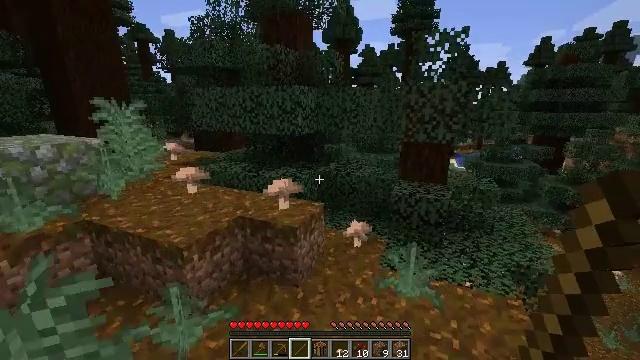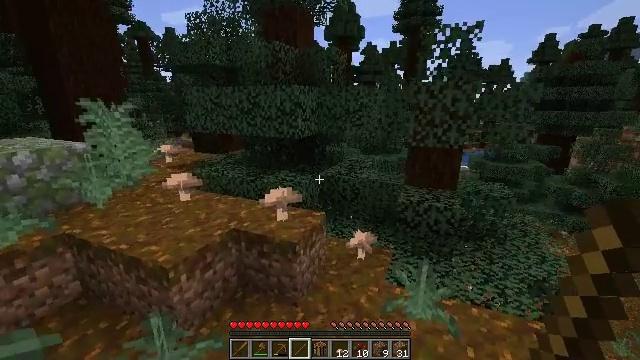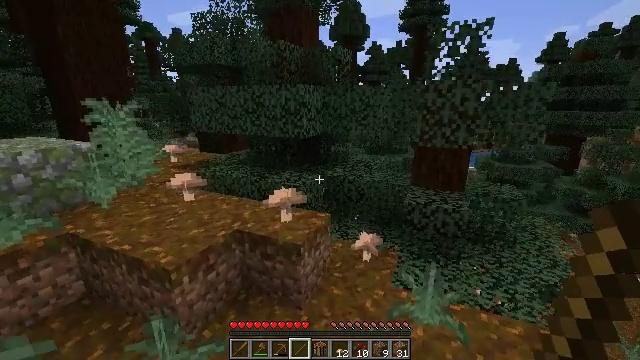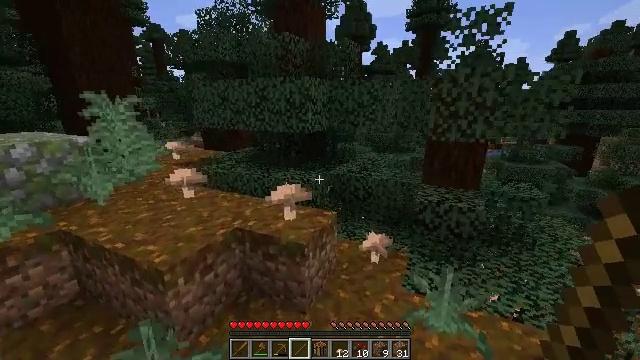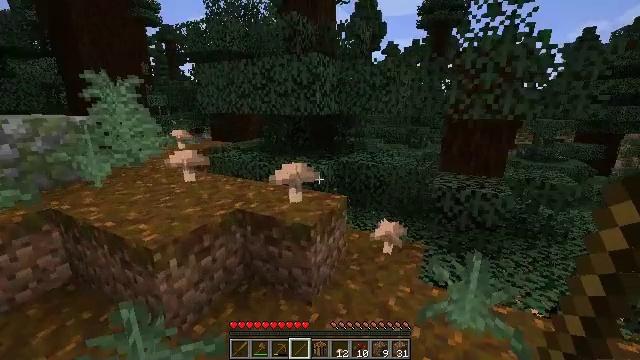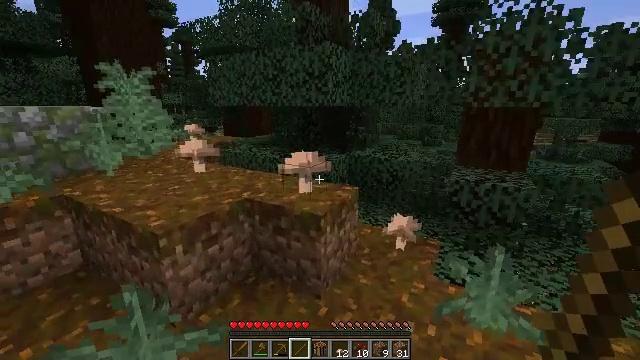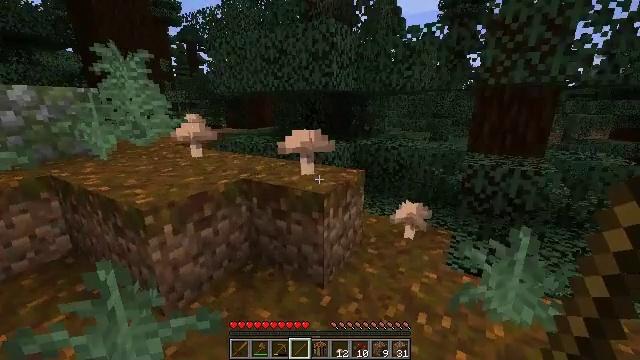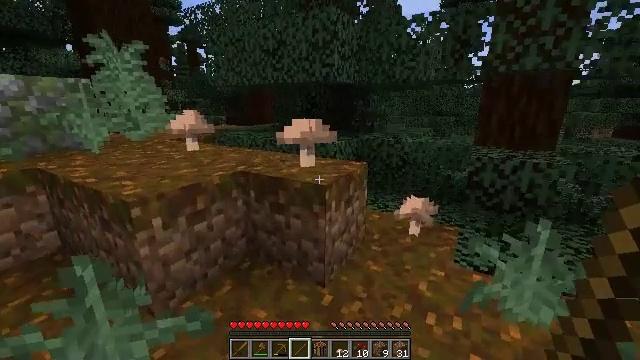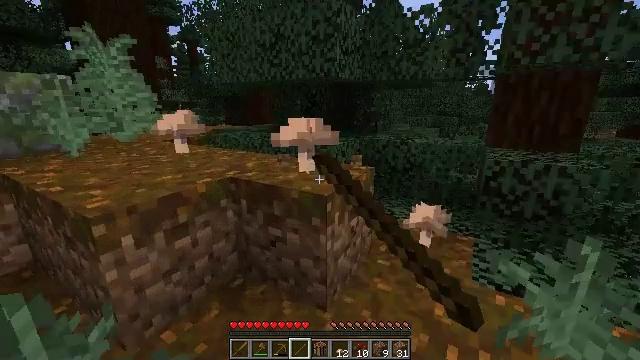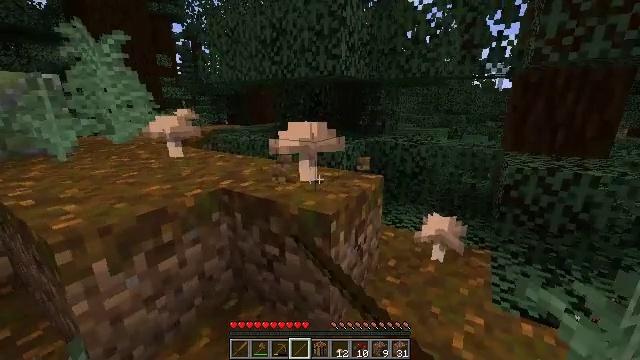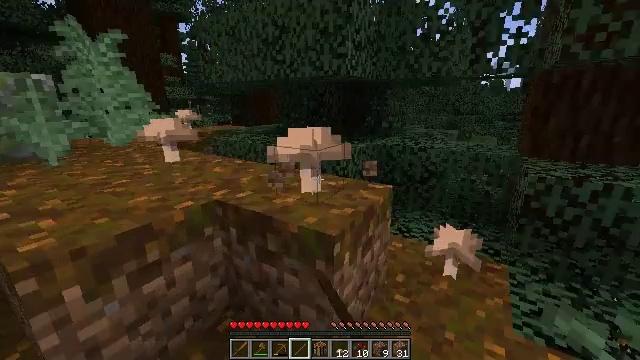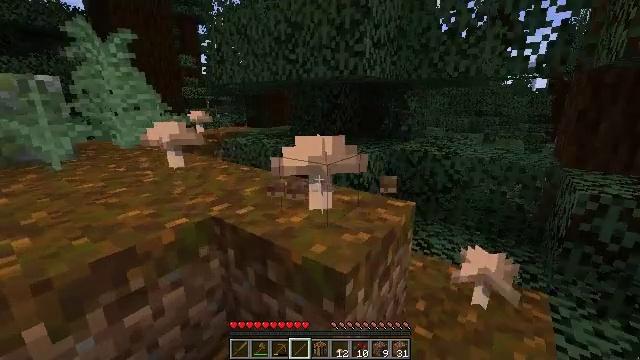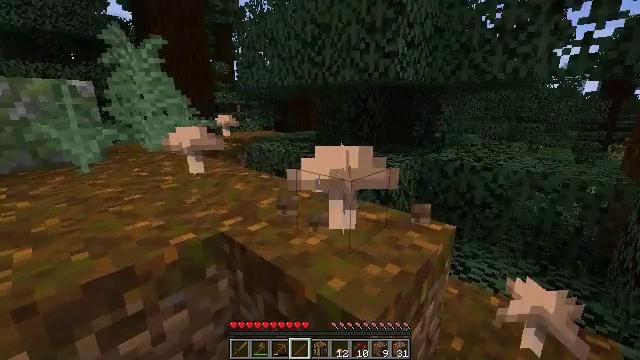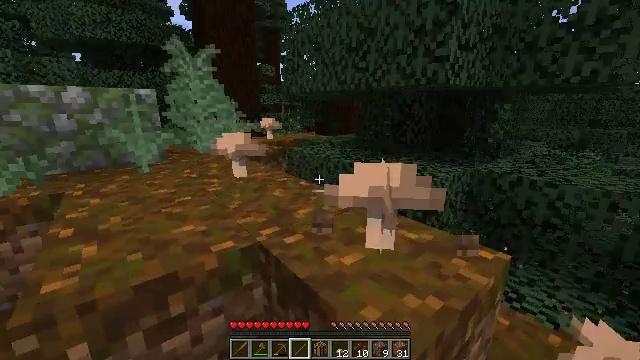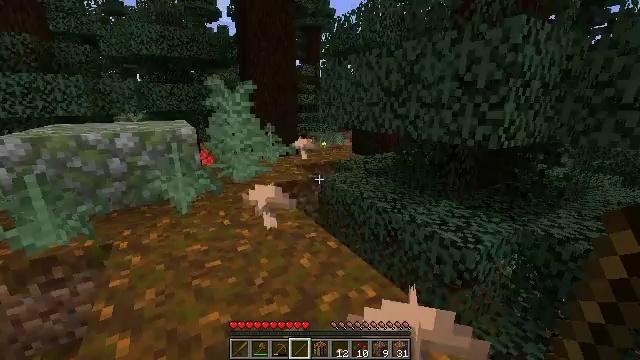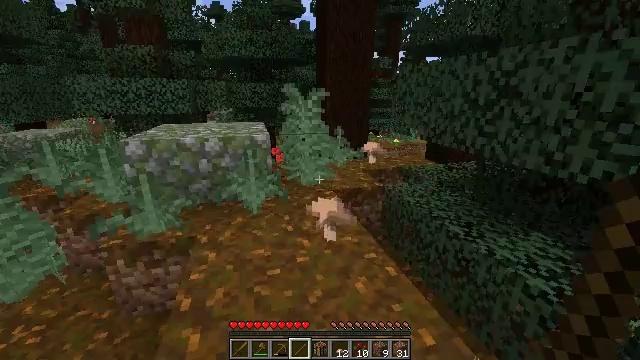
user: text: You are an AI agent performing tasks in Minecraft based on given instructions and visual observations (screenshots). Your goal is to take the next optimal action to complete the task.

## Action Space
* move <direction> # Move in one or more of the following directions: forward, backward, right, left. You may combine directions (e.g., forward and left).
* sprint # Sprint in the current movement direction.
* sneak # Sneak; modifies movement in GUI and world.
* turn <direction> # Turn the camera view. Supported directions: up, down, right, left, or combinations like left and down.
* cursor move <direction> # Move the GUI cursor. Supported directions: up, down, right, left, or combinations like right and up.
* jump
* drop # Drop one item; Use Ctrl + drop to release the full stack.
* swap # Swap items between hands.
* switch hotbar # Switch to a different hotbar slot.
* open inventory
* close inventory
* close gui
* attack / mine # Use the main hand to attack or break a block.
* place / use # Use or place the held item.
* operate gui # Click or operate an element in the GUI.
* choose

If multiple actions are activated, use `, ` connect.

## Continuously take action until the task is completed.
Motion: motion action
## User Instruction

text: Collect the red mushroom by attacking it.
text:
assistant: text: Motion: move forward
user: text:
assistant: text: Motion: move forward, turn left
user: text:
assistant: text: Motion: move forward, turn left
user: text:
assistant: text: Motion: move forward, turn left
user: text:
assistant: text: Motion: move forward, turn left
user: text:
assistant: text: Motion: move forward
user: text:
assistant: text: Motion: move forward, attack / mine
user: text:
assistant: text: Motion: move forward, attack / mine
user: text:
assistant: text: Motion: move forward, attack / mine
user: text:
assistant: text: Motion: move forward, turn left
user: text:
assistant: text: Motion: move forward, turn left
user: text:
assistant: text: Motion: move forward, turn left
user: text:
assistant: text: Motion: move forward, turn left, jump
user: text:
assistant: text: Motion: move forward, turn left and down, jump
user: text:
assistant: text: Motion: move forward, turn left and down, jump
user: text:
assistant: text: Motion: move forward, turn left, jump
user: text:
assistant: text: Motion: move forward and move left
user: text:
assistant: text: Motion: move forward and move left
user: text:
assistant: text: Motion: move forward and move left
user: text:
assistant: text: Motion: move forward and move left
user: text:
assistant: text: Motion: move forward
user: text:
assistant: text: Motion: move forward
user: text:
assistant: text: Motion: move forward
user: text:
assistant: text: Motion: move forward
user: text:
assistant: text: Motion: move forward
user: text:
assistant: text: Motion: move forward, turn right and up
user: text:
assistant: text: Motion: move forward, turn right
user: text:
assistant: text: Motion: move forward, turn right
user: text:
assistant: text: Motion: move forward, turn right
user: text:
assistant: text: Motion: move forward, turn right